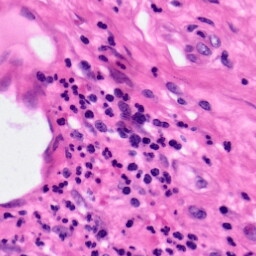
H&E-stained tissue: Pancreatic